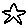
Label: star